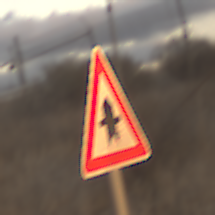
Verkehrszeichen: Vorfahrt
Umgebung: Outdoor, RoadRail
Tageszeit: SunriseSunset
Wetter: PartlyCloudy
Licht: Natural
Jahreszeit: NotSpecified
Kontrast: LowContrast